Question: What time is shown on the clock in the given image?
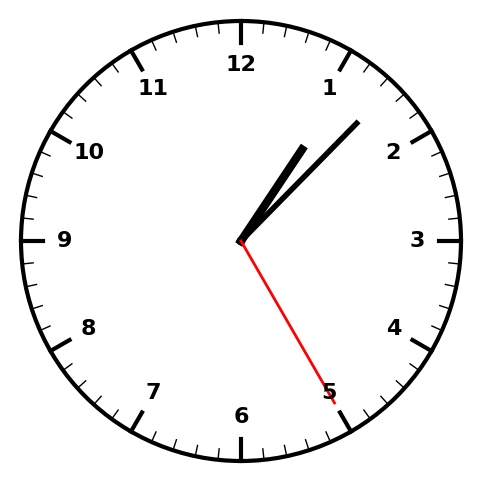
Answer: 01:07:25